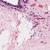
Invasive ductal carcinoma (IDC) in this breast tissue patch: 0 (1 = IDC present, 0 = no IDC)